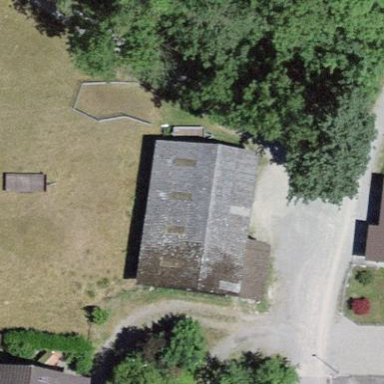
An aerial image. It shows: Warehouse building.